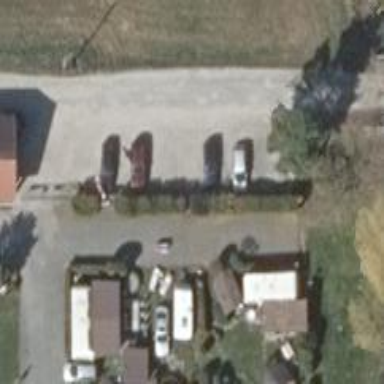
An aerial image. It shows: Parking area.